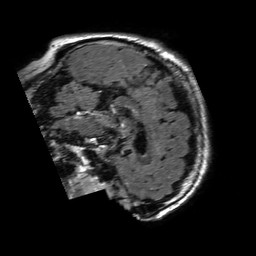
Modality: FLAIR
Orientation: sagittal
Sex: male
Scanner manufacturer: philips
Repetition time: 11 s
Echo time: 0.125 s